Question: I need to merge 3 rows into one with following condition - if at least one J exists in any of the columns then all columns should be overwritten with J. If there are all N I should get one row with all N.
I am thiking something like -
'''
SELECT BRGNR
, AFTLST
,CASE WHEN EGMK IN ('J','N') THEN 'J' ELSE EGMK END EGMK
,CASE WHEN TDMK IN ('J','N') THEN 'J' ELSE TDMK END TDMK
,CASE WHEN UDMK IN ('J','N') THEN 'J' ELSE UDMK END UDMK
, CASE WHEN FUMK IN ('J','N') THEN 'J' ELSE FUMK END FUMK
FROM IF.TIF_BRUGER_BT
GROUP BY BRGNR
'''
But the problem is then in that case when I have all N all values will be overwritten to J anyway, and I need to have N if all values are N

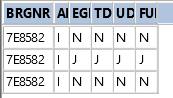
Answer: I am going to interpret the question as:
- ''J''''J''- ''N''''N''
I will assume that the only values are ''J'' and ''N''. My guess is that ''J'' --> "yes" and ''N'' --> "no" and you want "yes" if any value is "yes".
If so, you can use 'MIN()':
'''
SELECT BRGNR, AFTLST,
MIN(EGMK), MIN(TDMK), MIN(UDMK), MIN(FUMK)
FROM IF.TIF_BRUGER_BT
GROUP BY BRGNR, AFTLST
'''